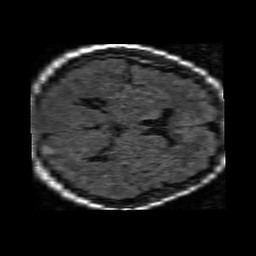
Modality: FLAIR
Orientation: axial
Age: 49
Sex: male
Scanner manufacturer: philips
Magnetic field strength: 1.5 T
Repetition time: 6.24 s
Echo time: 0.12 s